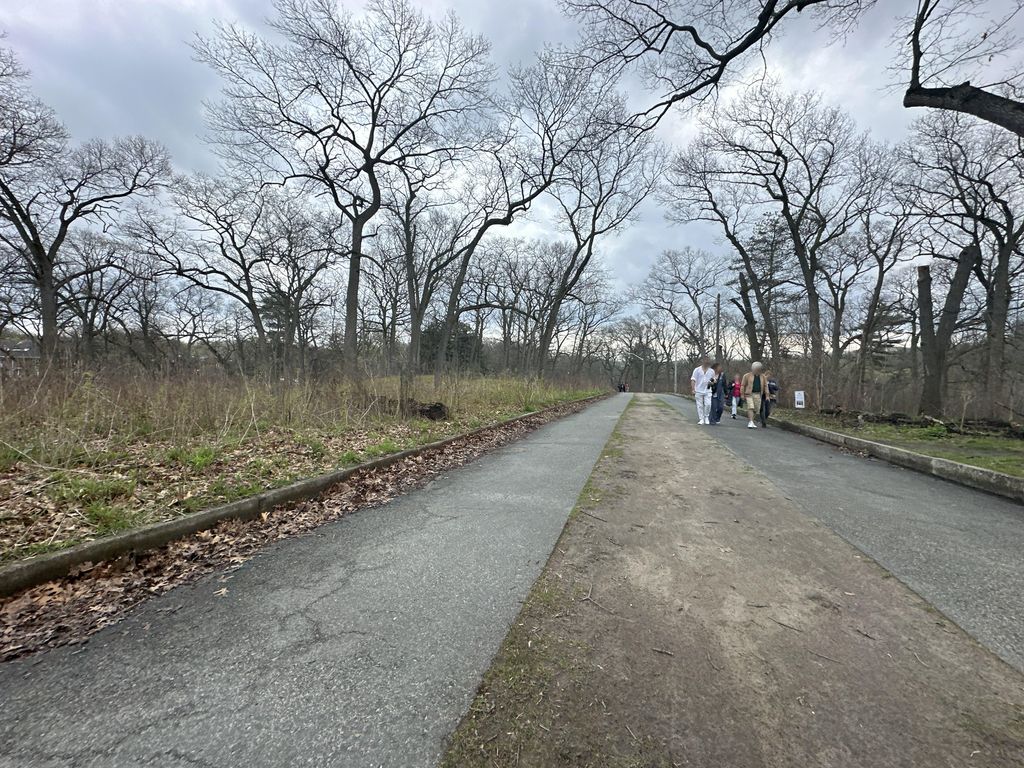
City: toronto